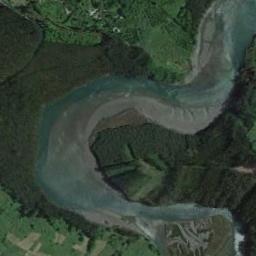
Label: river